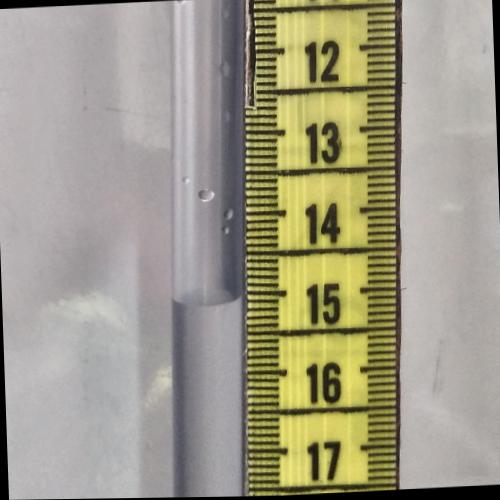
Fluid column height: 15.1 cm